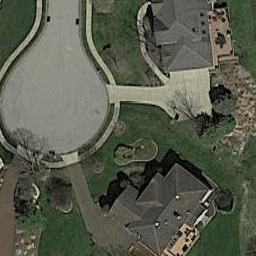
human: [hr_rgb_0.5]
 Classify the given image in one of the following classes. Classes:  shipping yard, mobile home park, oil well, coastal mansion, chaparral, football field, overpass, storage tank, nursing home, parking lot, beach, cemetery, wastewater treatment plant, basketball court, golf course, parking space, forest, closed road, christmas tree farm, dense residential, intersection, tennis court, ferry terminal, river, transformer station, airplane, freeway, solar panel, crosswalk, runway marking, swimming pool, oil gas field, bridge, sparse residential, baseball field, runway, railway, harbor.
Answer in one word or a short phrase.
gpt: closed road